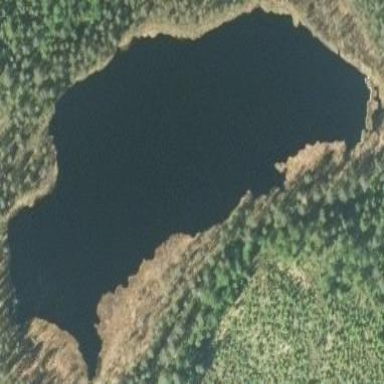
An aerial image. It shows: Beautiful lake surrounded by nature.